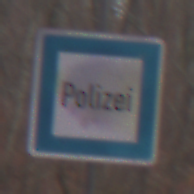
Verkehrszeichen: Polizei
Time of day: Midday
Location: Outdoor (Nature)
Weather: Overcast
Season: Autumn
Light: Natural